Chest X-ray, AP view. Patient: 11 years old, sex F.
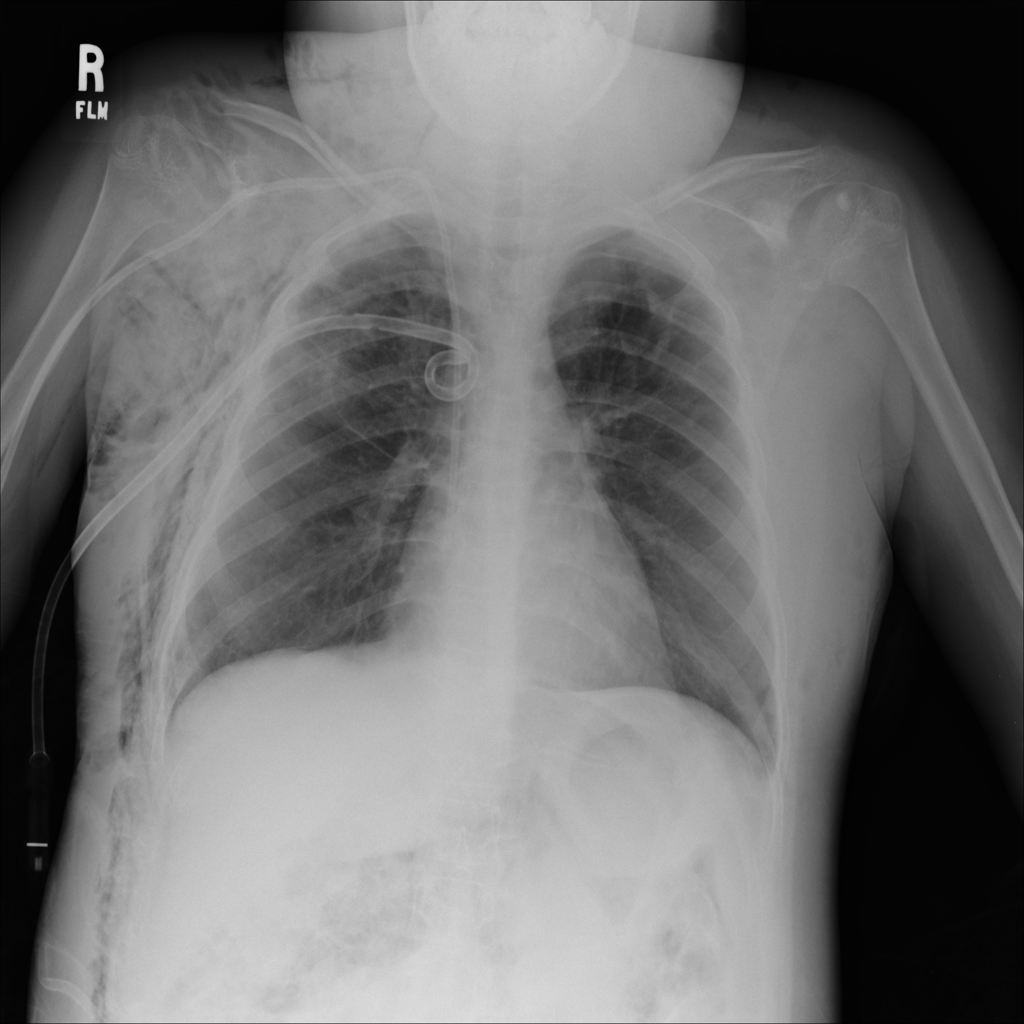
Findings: Pneumothorax